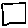
Label: square